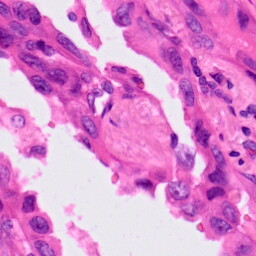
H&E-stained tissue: Lung